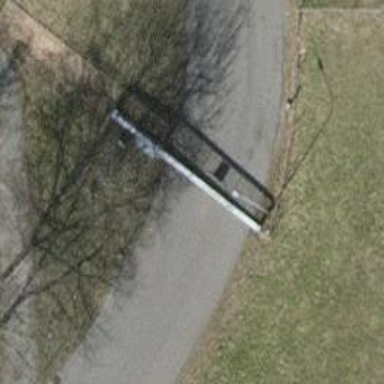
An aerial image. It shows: Gate.